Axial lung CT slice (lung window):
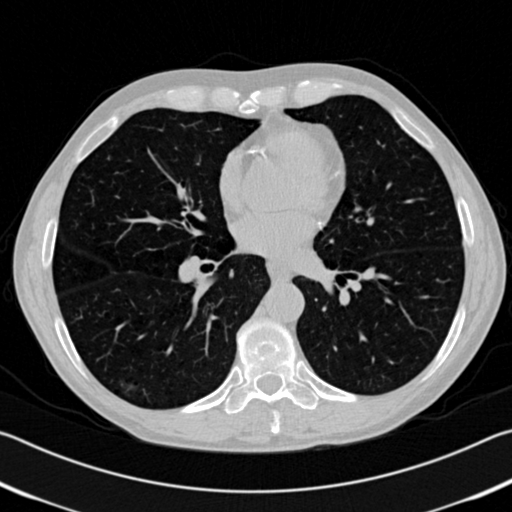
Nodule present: no